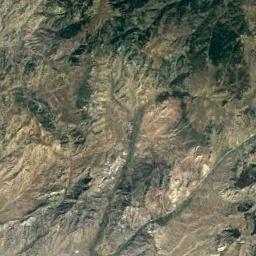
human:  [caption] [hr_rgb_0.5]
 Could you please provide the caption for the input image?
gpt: Seventy percent of the area on this mountain is bare orange-red land .

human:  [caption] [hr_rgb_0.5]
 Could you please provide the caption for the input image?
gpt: The folded mountain has a rugged surface and is covered with some vegetation .

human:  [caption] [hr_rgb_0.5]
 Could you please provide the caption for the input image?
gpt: There is not the even mountain .

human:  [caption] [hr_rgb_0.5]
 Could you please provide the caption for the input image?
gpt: The mountain is consist of the bare land .

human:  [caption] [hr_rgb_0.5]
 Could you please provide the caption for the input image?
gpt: There are some ravines on the brown mountain .